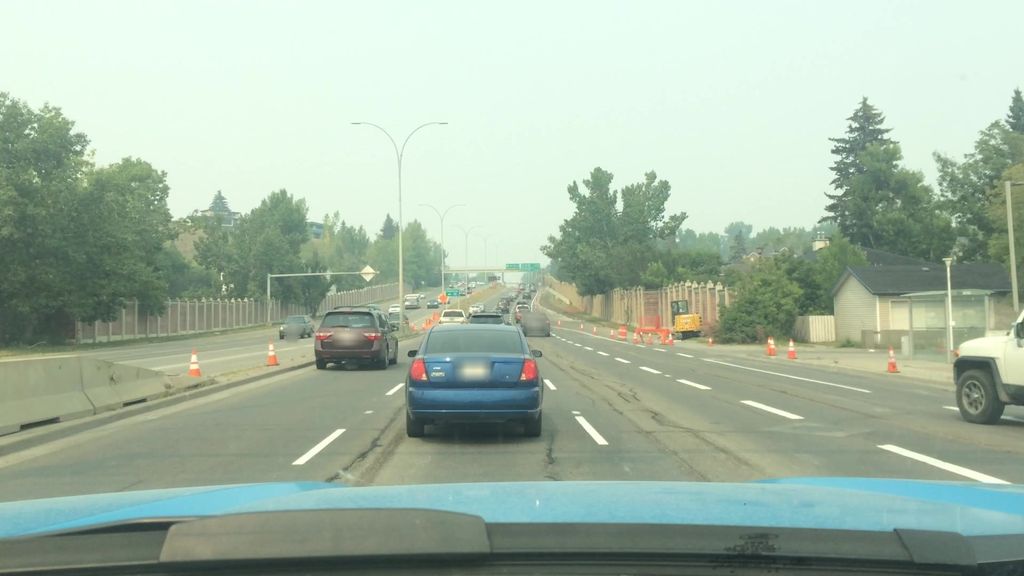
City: calgary